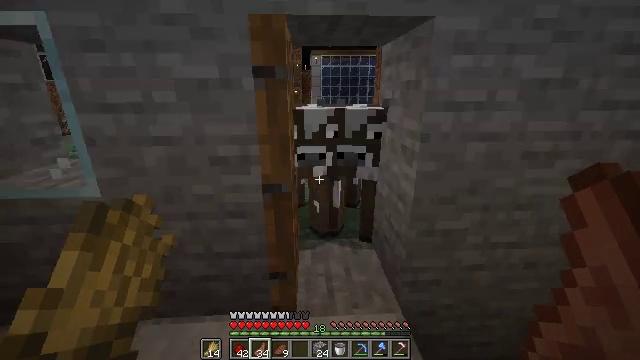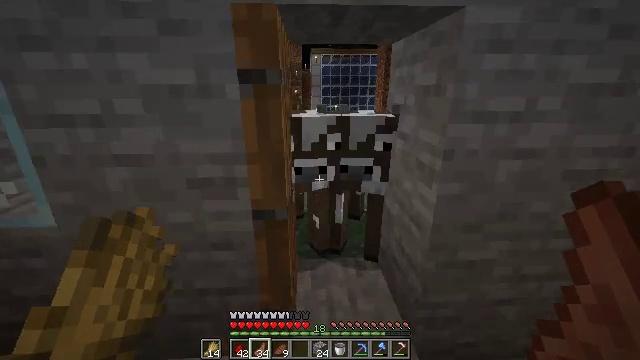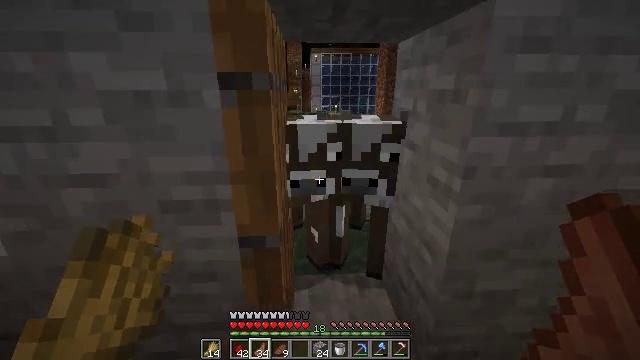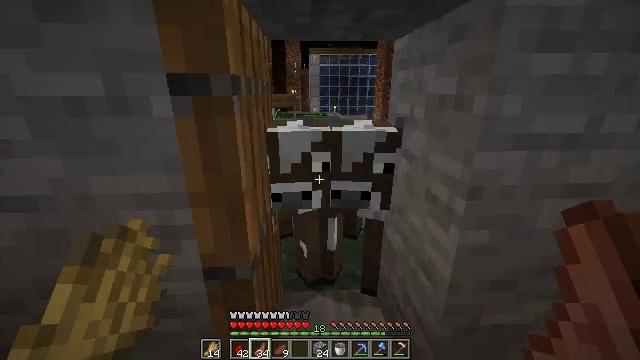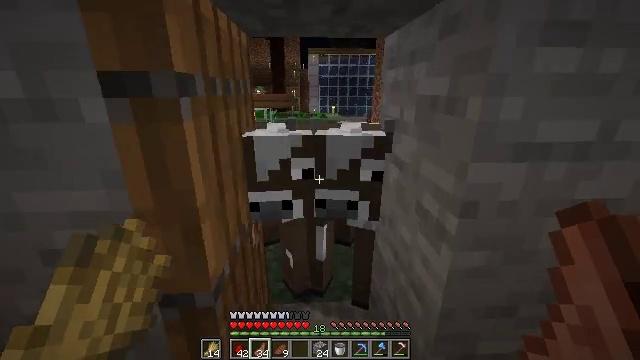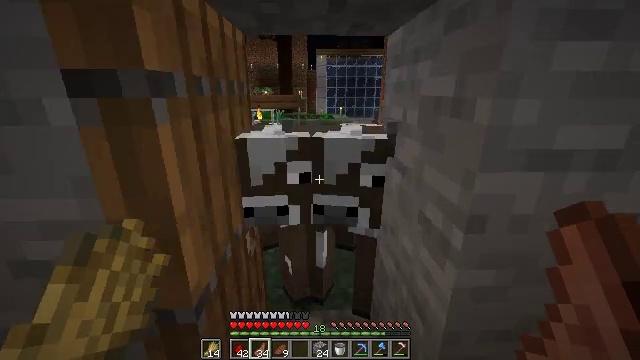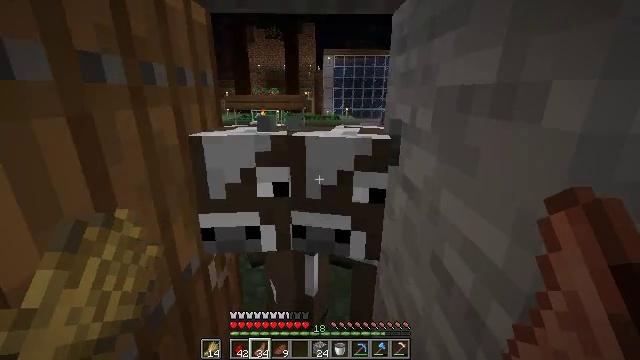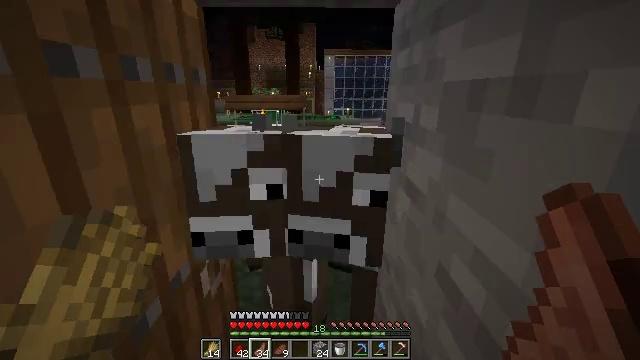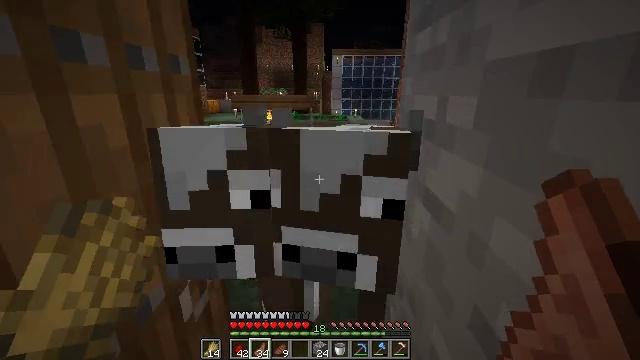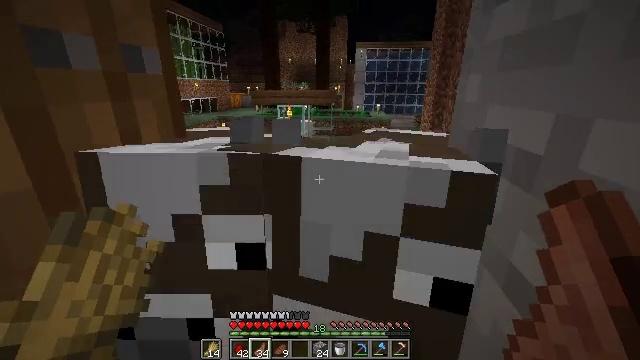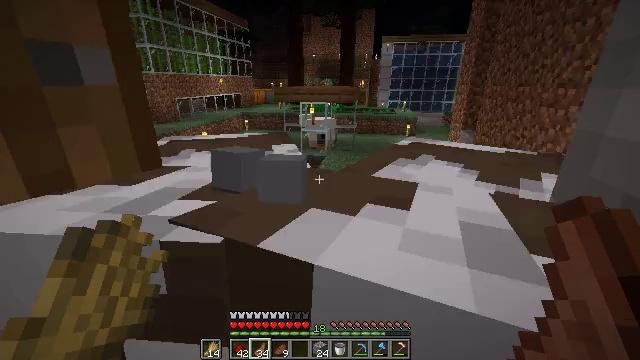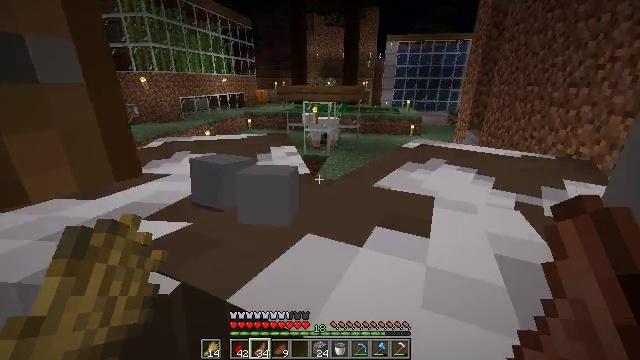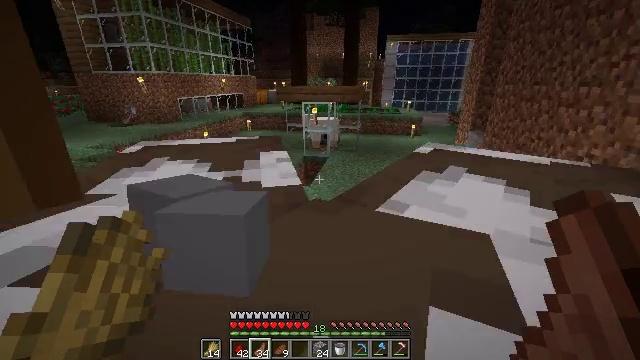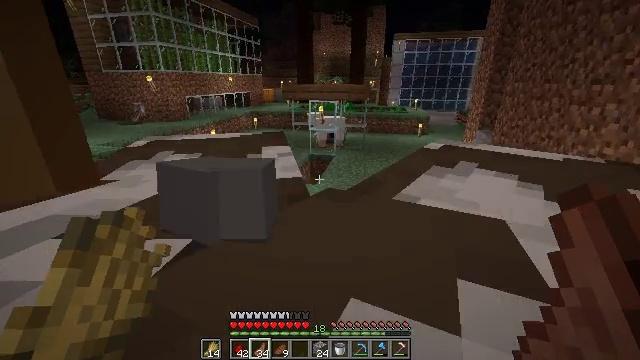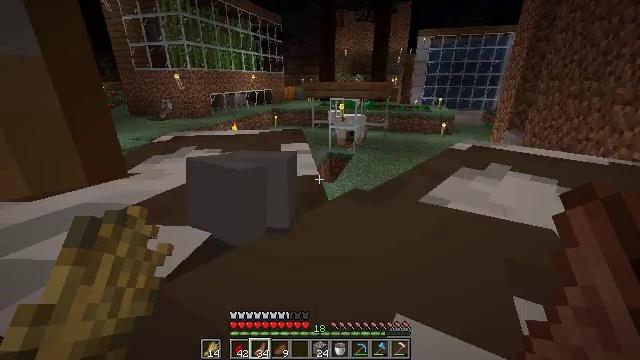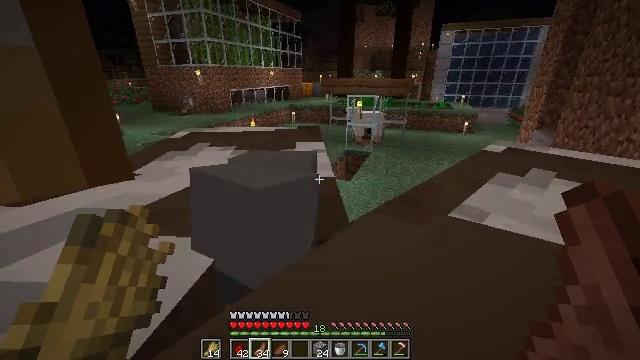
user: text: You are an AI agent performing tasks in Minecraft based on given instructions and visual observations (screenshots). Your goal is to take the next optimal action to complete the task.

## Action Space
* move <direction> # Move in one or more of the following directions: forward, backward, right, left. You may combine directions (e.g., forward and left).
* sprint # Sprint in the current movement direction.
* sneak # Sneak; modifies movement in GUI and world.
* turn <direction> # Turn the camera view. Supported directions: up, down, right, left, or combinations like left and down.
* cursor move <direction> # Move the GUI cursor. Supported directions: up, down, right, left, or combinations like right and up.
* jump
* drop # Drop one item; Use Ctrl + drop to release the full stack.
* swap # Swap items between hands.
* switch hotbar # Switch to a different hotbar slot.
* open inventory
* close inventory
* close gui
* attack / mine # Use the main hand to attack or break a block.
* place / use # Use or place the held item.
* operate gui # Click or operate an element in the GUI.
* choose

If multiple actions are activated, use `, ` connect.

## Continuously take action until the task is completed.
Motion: motion action
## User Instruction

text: Combine spruce planks and sticks to craft a spruce fence.
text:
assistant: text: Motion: move forward
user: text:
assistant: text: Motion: move forward
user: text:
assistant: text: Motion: move forward and move right
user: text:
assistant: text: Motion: move forward and move right
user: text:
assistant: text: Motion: move forward, turn left
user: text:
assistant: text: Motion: move forward, turn left
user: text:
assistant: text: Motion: move forward
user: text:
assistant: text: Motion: move forward, turn left
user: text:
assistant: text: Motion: move forward, turn left
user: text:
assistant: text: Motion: move forward, turn left
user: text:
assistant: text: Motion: no_op
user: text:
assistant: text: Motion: no_op
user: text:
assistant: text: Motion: turn left
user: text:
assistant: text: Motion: move forward, turn left
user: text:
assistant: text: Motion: move forward, turn left
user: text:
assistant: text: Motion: move forward, turn left
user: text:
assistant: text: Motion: move forward, turn left
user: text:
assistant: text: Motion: move forward
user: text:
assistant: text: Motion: move forward
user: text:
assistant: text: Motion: no_op
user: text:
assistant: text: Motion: no_op
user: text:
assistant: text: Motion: move left
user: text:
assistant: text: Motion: move left
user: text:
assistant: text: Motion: move left
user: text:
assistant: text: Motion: no_op
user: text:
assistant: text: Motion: no_op
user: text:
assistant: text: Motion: no_op
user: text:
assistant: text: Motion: no_op
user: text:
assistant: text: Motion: no_op
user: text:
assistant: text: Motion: no_op